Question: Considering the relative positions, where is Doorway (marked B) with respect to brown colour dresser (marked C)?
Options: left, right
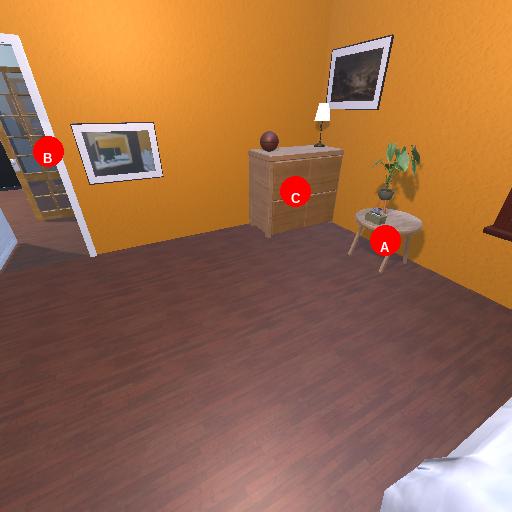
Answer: left